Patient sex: F
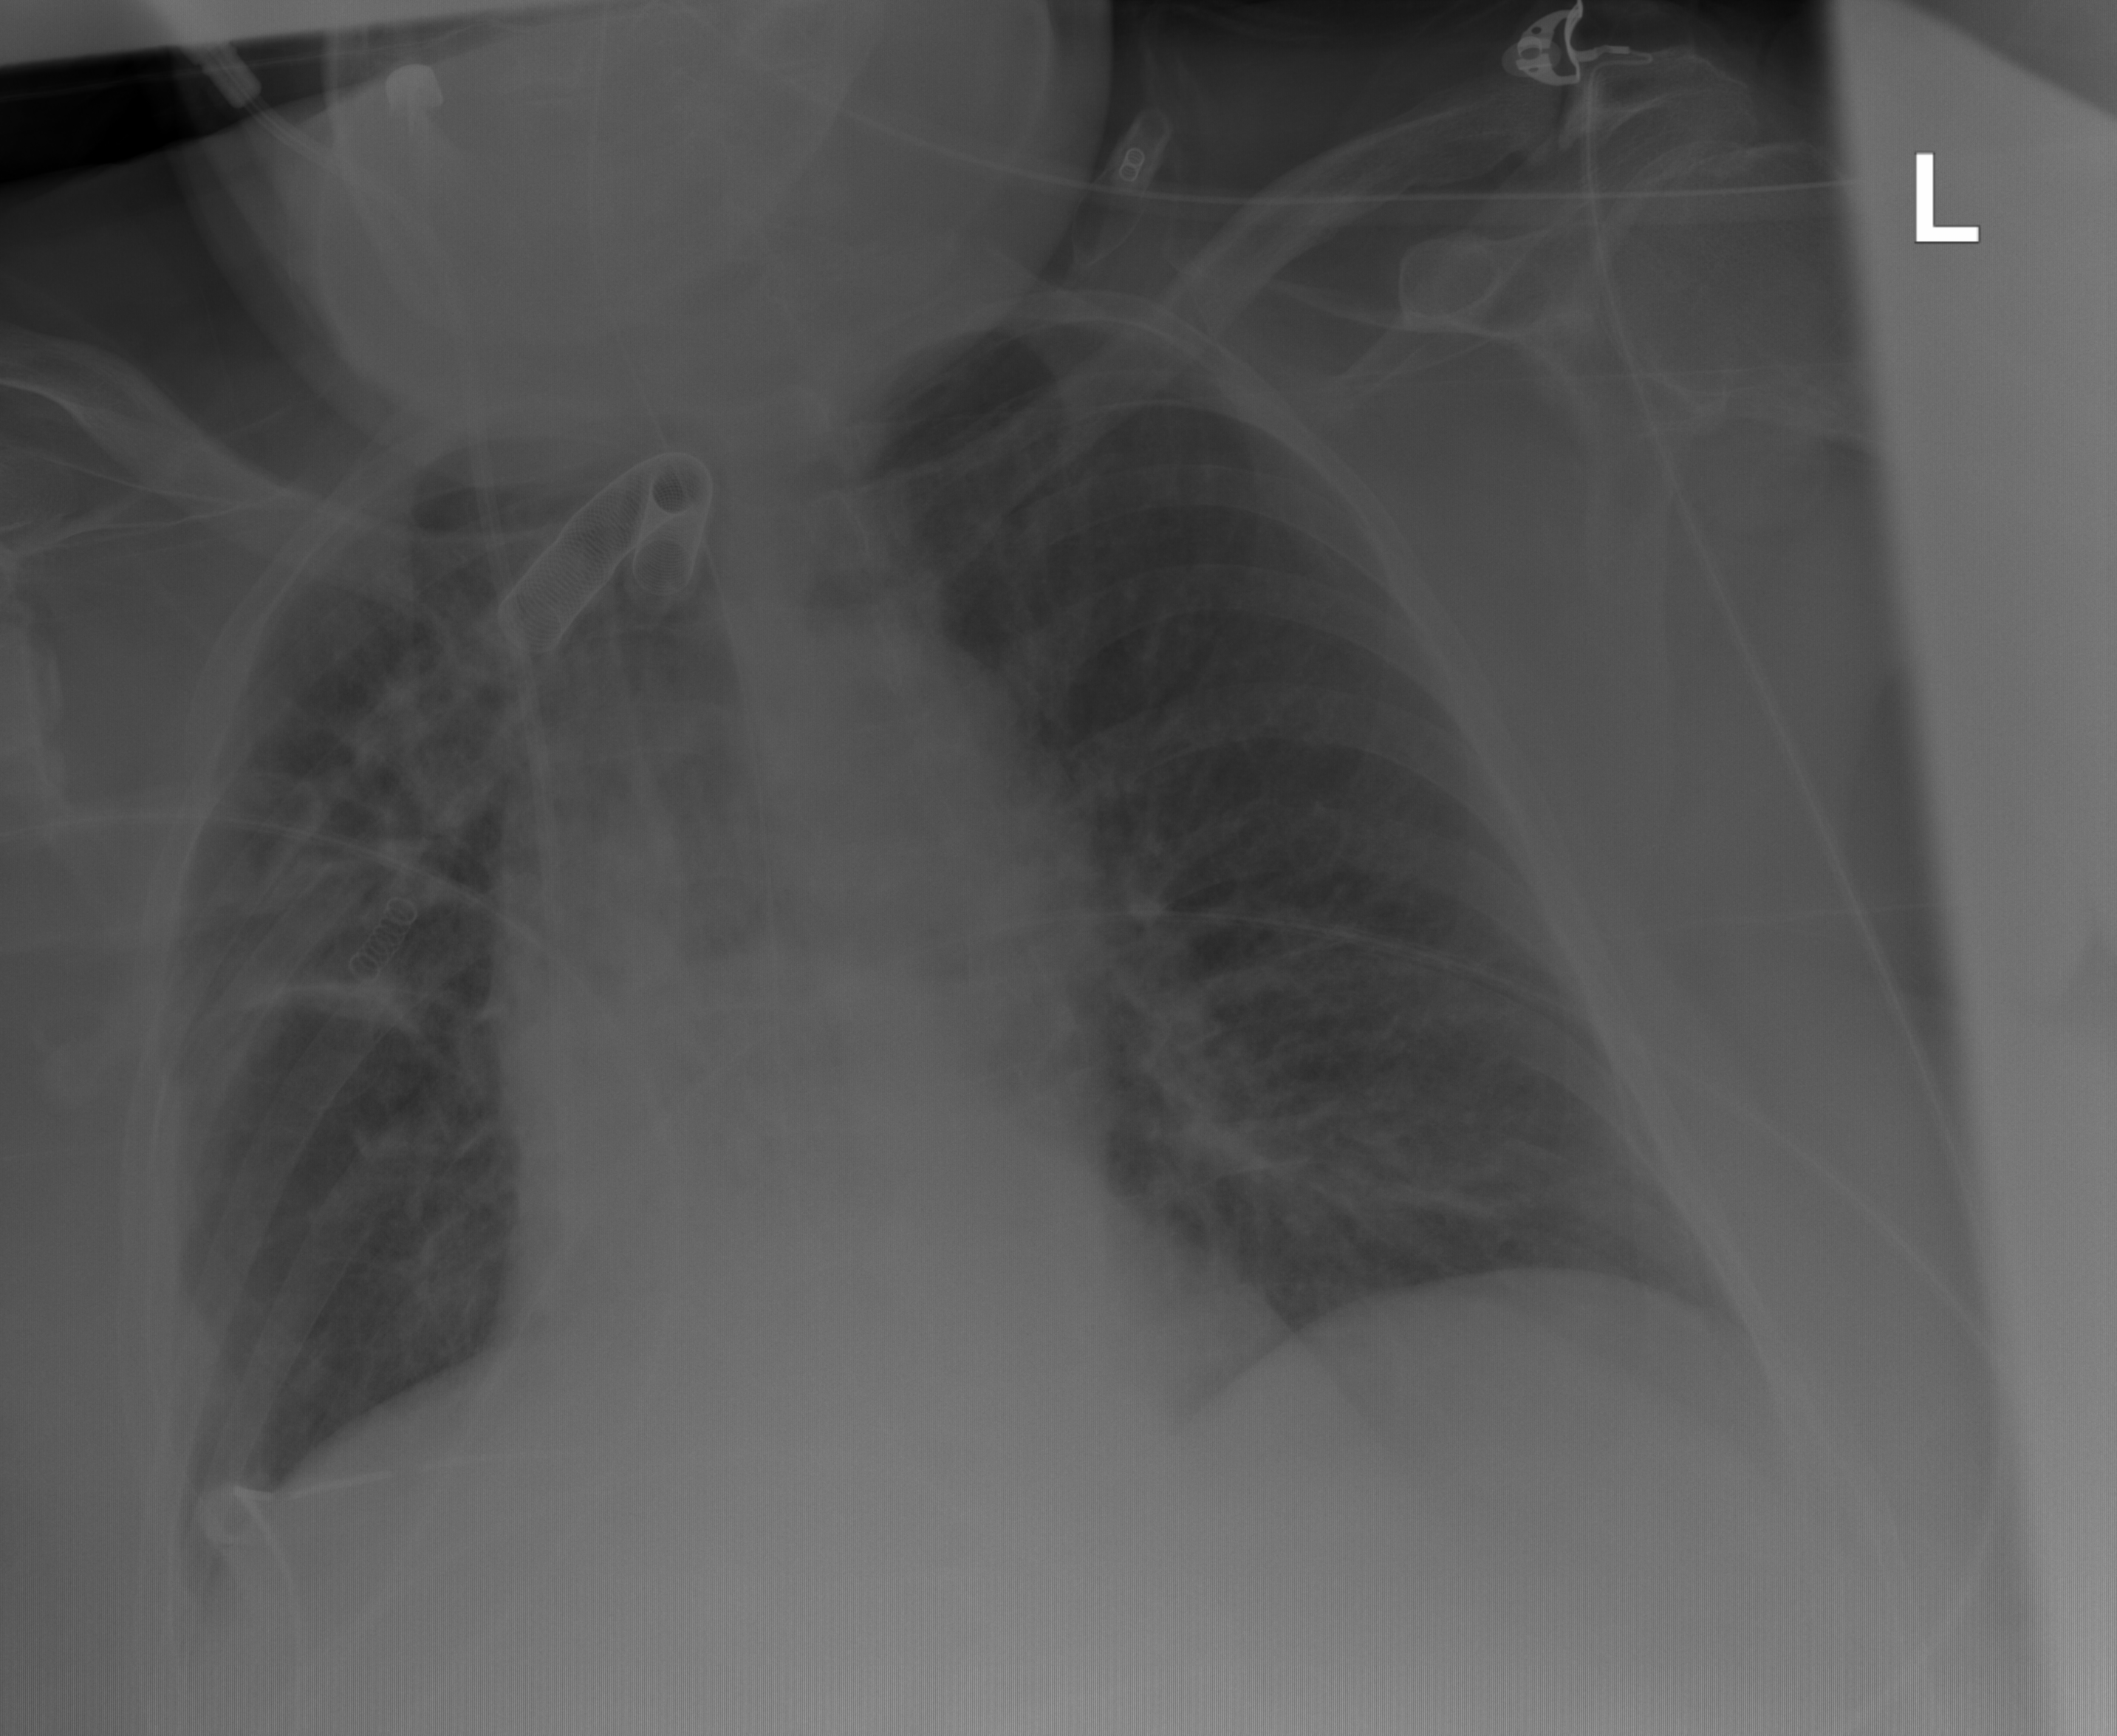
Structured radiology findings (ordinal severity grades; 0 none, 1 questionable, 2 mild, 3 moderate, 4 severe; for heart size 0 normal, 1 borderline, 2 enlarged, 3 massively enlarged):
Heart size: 1
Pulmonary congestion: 0
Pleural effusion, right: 0
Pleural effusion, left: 0
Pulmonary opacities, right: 2
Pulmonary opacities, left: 0
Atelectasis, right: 2
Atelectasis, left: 0